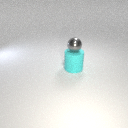
large cyan rubber cylinder below small gray metal sphere